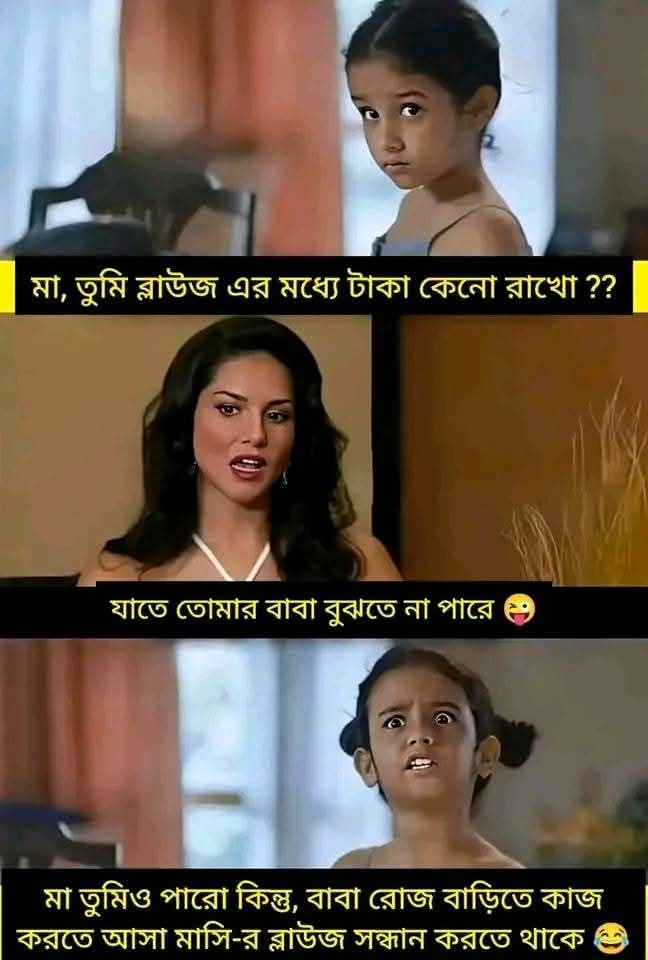
Text: মা, তুমি ব্লাউজ এর মধ্যে টাকা কেনো রাখো ??
যাতে তোমার বাবা বুঝতে না পারে
মা তুমিও পারো কিন্তু, বাবা রোজ বাড়িতে কাজ করতে আসা মাসি-র ব্লাউজ সন্ধান করতে থাকে
Label: Hate
Hate category: Personal Offence
Targeted group: Society